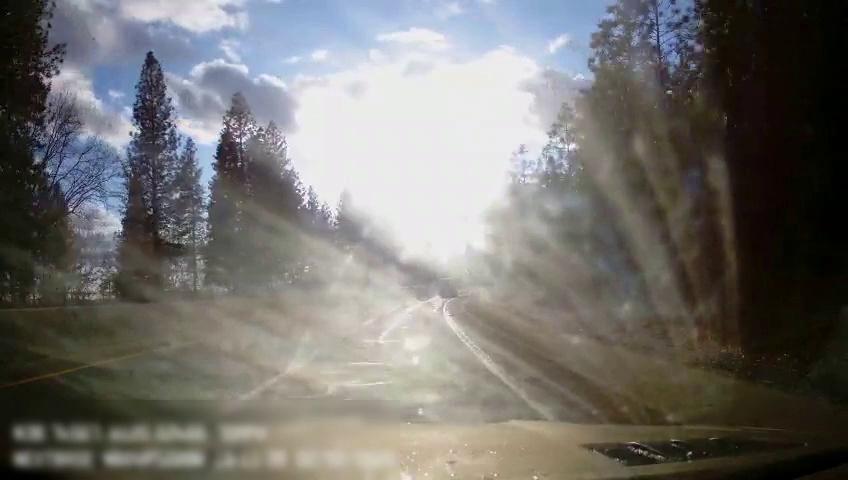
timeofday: Day
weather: Sunny
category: Drivable Space
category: Vehicles | Van
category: Lanes | Alternate Lane
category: Lanes | Current Lane
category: Lanes | Alternate Lane